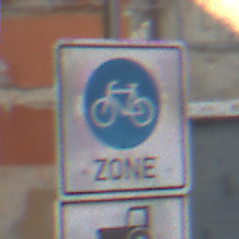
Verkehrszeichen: BeginnFahrradzone
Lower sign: MehrspurigeFahrzeugeFrei8
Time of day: MorningAfternoon
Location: Outdoor (Urban)
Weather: Clear
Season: NotSpecified
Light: Natural